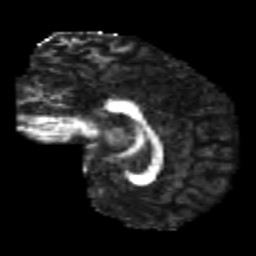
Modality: FA
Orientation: sagittal
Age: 20
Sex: female
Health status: healthy
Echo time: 0.074 s